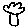
Label: tree